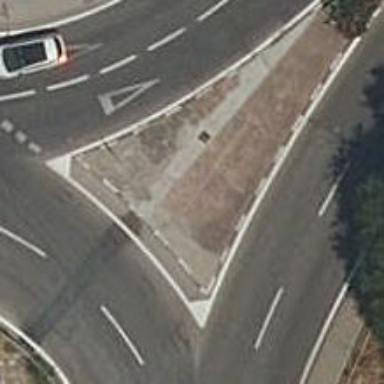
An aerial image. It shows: Secondary road around roundabout.